Field crop: maize
Growth stage: 2
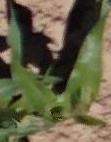
Species: maize